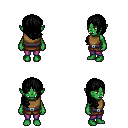
a pixel art fantasy rpg character, female body template, orc, green skin, leather chest armor, magenta pants, black right-swept hairstyle, four views (front, back, left, right), 2x2 character sprite sheet, small pixel art, hard edges, no anti-aliasing